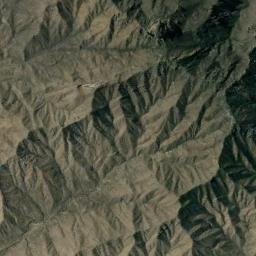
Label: mountain